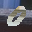
Label: 0